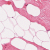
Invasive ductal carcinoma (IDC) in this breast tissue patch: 0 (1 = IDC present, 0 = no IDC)